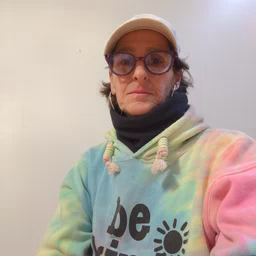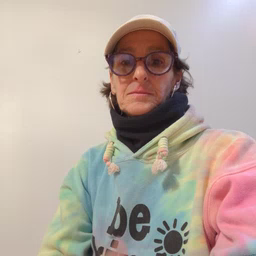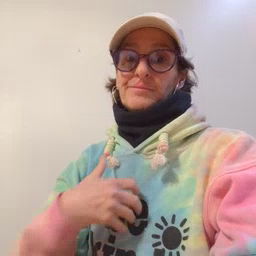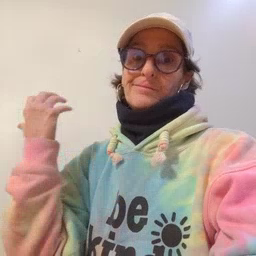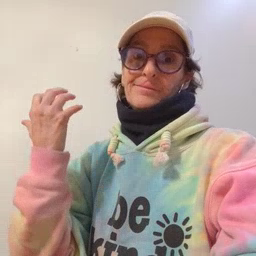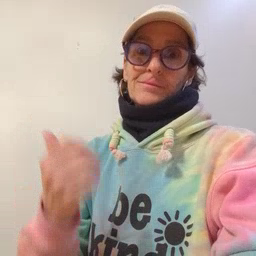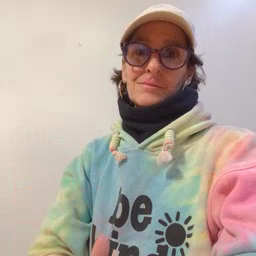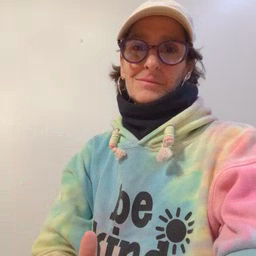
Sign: mad